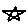
Label: star